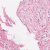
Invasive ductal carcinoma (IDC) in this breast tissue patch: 0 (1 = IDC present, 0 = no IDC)